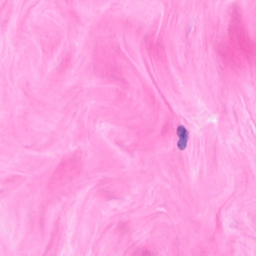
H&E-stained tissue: Breast